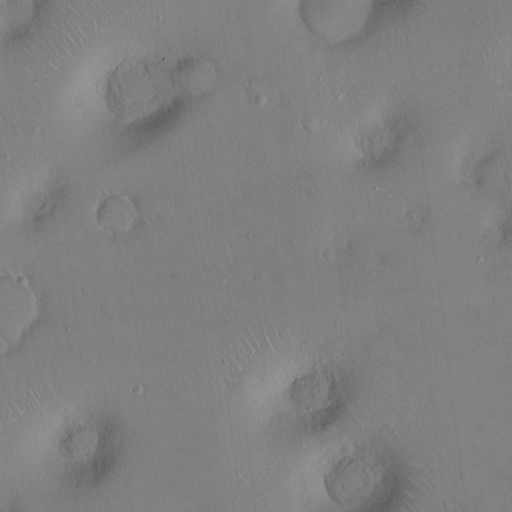
Objects detected: cone, cone, cone, cone, cone, cone, cone, cone